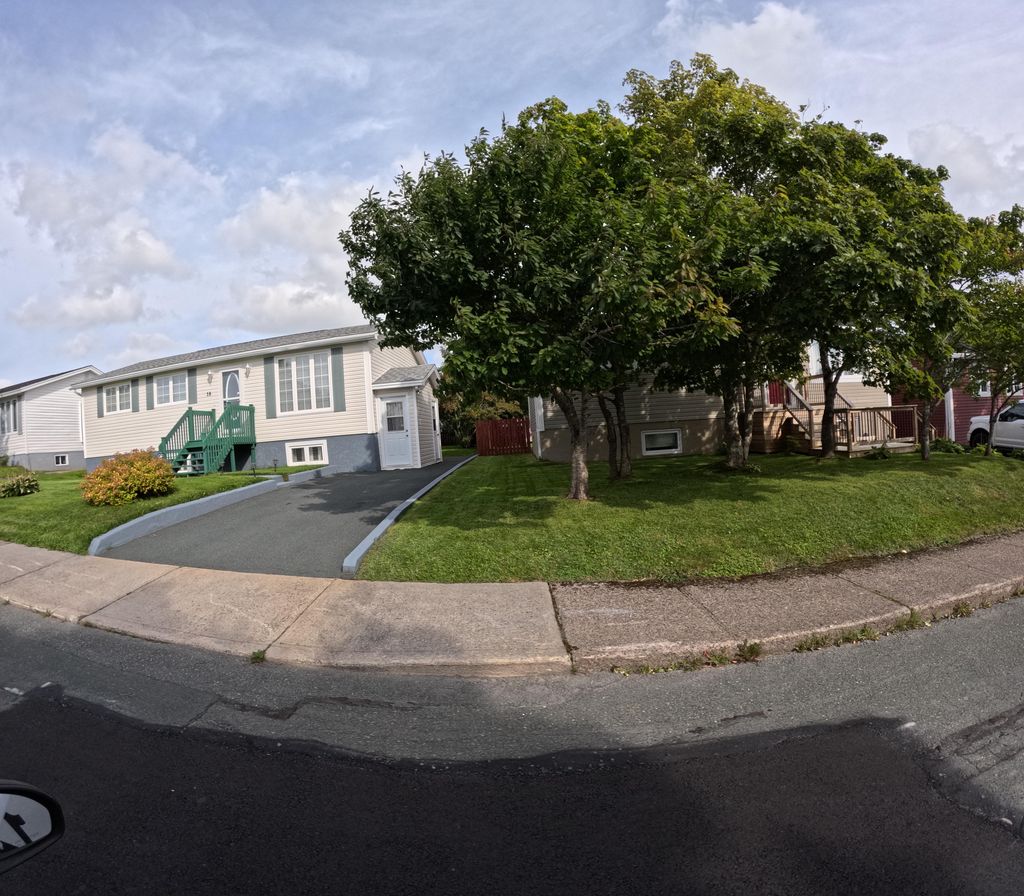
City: st_johns